Question: I have my own 'Adapter' for a 'listView' and a header. I want to choose which columns of 'listview' to hide; it works for list view in my adapter with 'textViewIdBaseDatos.setVisibility(View.GONE)' but I can't do that in the header. I could do in 'header.xml' with 'android:visibility="gone"' in the 'textView' that I want to hide, but I want to chose what columns want show/hide as preferences.
You can see the header and 'listView' in the screen:

---
'header.xml':
'''
<?xml version="1.0" encoding="utf-8"?>
<LinearLayout xmlns:android="http://schemas.android.com/apk/res/android"
android:layout_width="match_parent"
android:layout_height="match_parent"
android:background="@color/fondoAccent">
<TextView
android:id="@+id/editTextIdBaseDatos"
android:layout_width="20dp"
android:layout_height="wrap_content"
android:layout_weight="0"
android:maxLength="2"
android:text="@string/idbasedatos"
android:textColor="@color/headlineList"
android:textSize="@dimen/testSizeHeadList"
android:background="@color/fondoAccent2"/>
<TextView
android:id="@+id/editTextPriority"
android:layout_width="20dp"
android:layout_height="wrap_content"
android:layout_weight="0"
android:maxLength="1"
android:text="@string/priority"
android:textColor="@color/headlineList"
android:textSize="@dimen/testSizeHeadList"
android:background="@color/fondoAccent2"/>
<TextView
android:id="@+id/editTextTarea"
android:layout_width="115dp"
android:layout_height="wrap_content"
android:layout_weight="1"
android:maxLength="7"
android:text="@string/task"
android:textSize="@dimen/testSizeHeadList"
android:textColor="@color/headlineList"
android:background="@color/fondoAccent2"/>
'''
A part of fragment that show the header and 'listView':
'''
Adapter = new MyAdapter(getActivity(), R.id.listView, idBaseDatos, name, description, start, startime, finished, duration, priority); // enlazamos el adaptador que hemos creado en clase java myAdapter con nuestra vista
listView.setAdapter(myAdapter);
listView.addHeaderView(headerView); // anade la cabecera a la listView
'''
A part of 'myAdapter':
'''
public class MyAdapter extends BaseAdapter {
// 3 variables
private Context context;
private int layout;
private List<String> priority;
private List<String> nameTask;
private List<String> description;
private List<String> start;
private List<String> startime;
private List<String> idBasedatos;
private List<Integer> finished;
private List<String> duration;
// private int colorFinished = 0xFF00FF00 ;
private int colorFinished;
// constructor que recoge el contexto, el layout y los nombres
public MyAdapter(Context context, int layout,List<String> idBasedatos, List<String> nameTask, List<String> description, List<String> start, List<String> startime, List<Integer> finished , List<String> duration, List<String> priority){
this.context = context;
this.priority = priority;
this.layout = layout;
this.nameTask = nameTask;
this.description = description;
this.start = start; // date
this.startime = startime; // time in 24 H format
this.duration = duration;
this.idBasedatos = idBasedatos;
this.finished = finished; // Integer que hay que pasar a booleano
colorFinished = ContextCompat.getColor(context, R.color.colorPrimarySoft);
'''
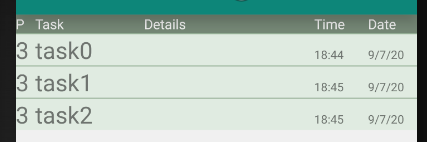
Answer: you have to first inflate the header view with listView as its parent.
Now you can perform any operation on this header view before adding it as header to the listView. ex:
'''
ListView listView = findViewById(R.id.list);
View header = getLayoutInflater().inflate(R.layout.header, listView, false);
header.findViewById(R.id.viewToHide).setVisibility(View.GONE);
listView.addHeaderView(header);
'''
you can also refer to other similar answer: <URL>